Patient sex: M
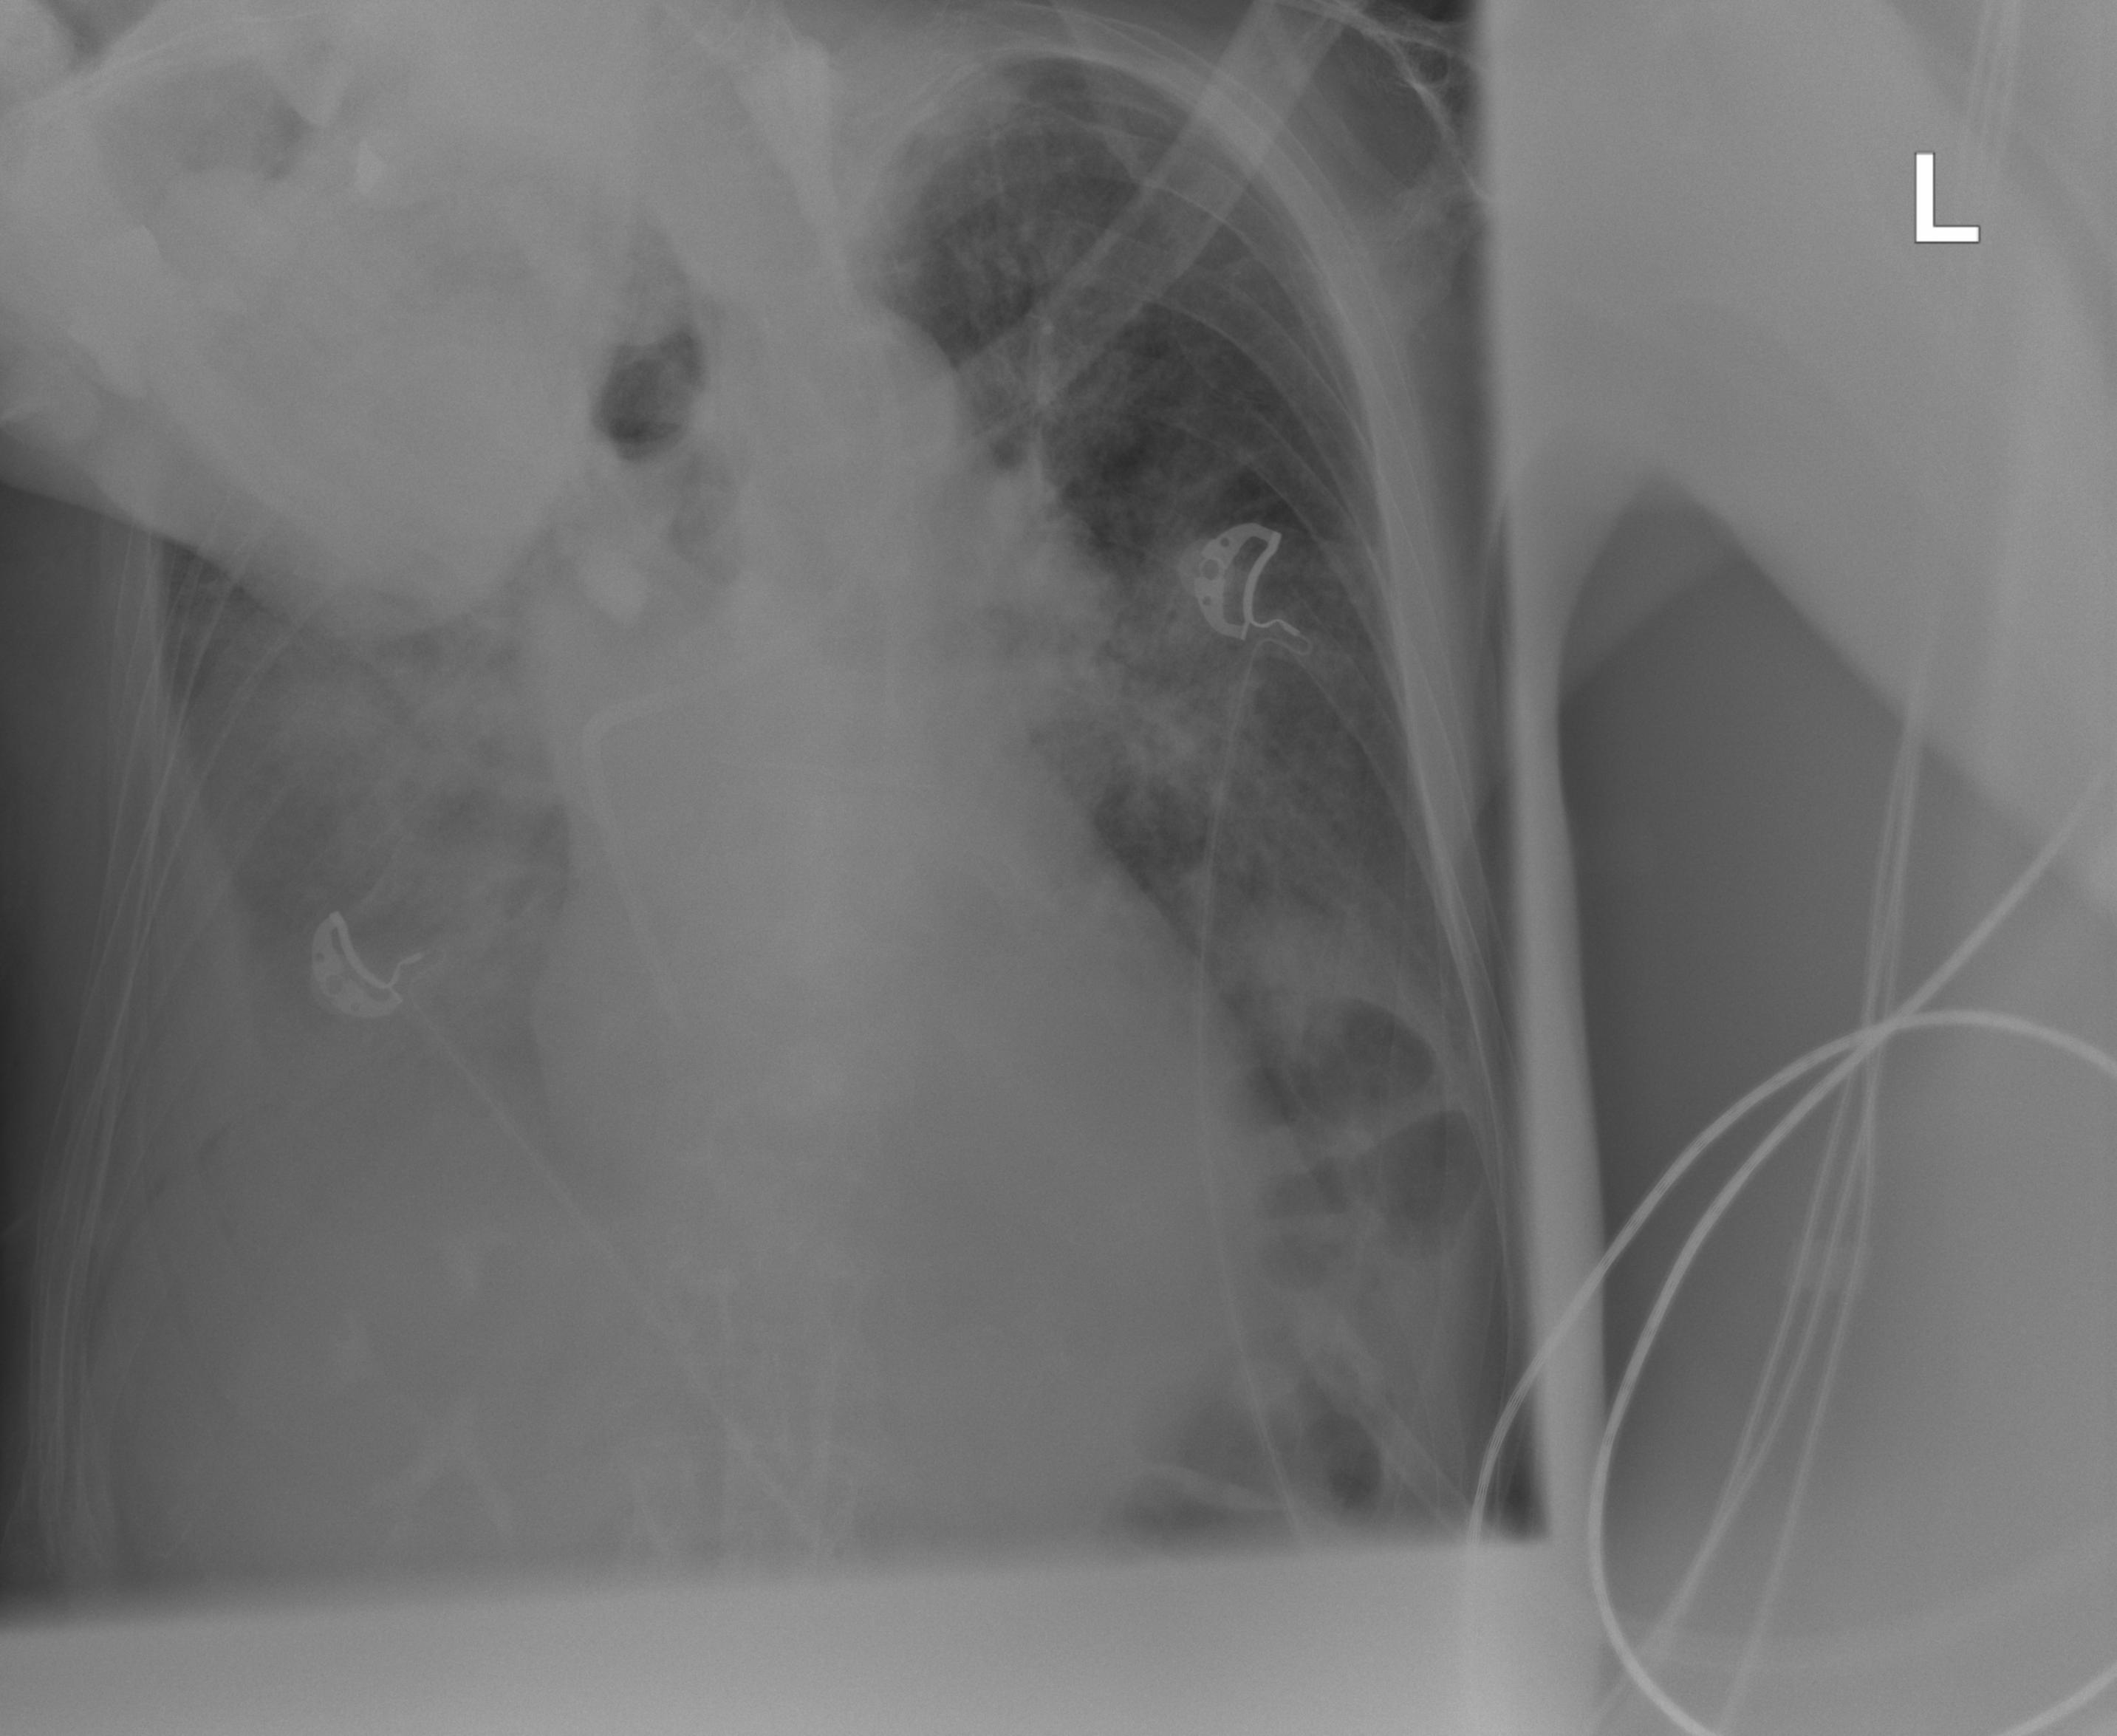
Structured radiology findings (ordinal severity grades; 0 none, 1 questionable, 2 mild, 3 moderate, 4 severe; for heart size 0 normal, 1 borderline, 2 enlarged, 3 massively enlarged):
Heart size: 0
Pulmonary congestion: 2
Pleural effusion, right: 3
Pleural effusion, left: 2
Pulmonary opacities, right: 3
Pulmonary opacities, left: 2
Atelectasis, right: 2
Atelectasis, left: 2